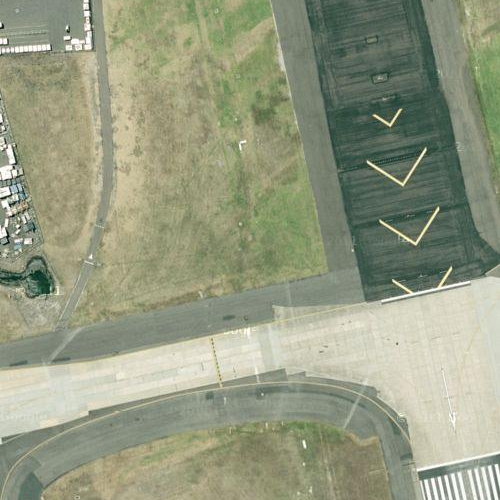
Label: sydney